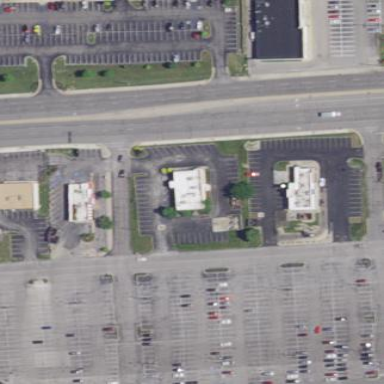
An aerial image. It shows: Parking area.